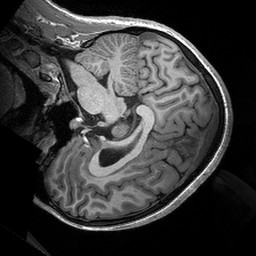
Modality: T1w
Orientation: sagittal
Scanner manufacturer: siemens
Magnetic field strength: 3 T
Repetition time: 2.53 s
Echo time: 0.00288 s